【题型】解答题　【知识点】平面几何　【难度】easy
如图, 在 $\triangle ABC$ 中, 点 $E$ 为 $AC$ 中点, 点 $D$ 在边 $AB$ 上, $\angle AED = \angle B$, $AB = 9$, $AC = 6$.

(1) 求 $AD$ 的长;

(2) 设 $\overrightarrow{AB} = \vec{a}$, $\overrightarrow{BC} = \vec{b}$ 用向量 $\vec{a}$、$\vec{b}$ 表示向量 $\overrightarrow{DE}$, 即 $\overrightarrow{DE} = \underline{\quad\quad\quad\quad}$.
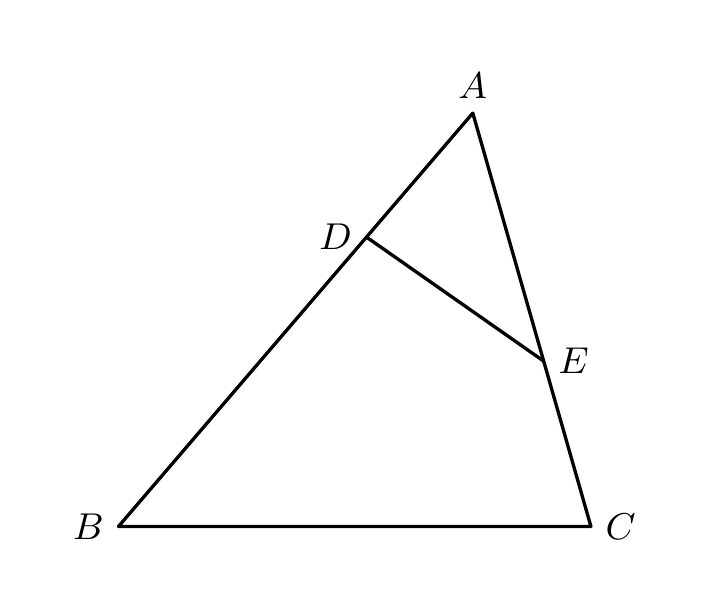
【解答】
【答案】(1) 2

(2) \(\dfrac{5}{18}\vec{a} + \dfrac{1}{2}\vec{b}\)

【分析】(1) 运用 \(\angle AED = \angle B\)，\(\angle A = \angle A\)，证明 \(\triangle AED \backsim \triangle ABC\)，再把 \(AB = 9\)，\(AE = 3\) 代入 \(\dfrac{AD}{AC} = \dfrac{AE}{AB}\)，进行计算，即可作答。

(2) 求出 \(\overrightarrow{AD} = \dfrac{2}{9}\vec{a}\)，\(\overrightarrow{AC} = \vec{a} + \vec{b}\)，再利用三角形法则求解。

本题考查相似三角形的判定与性质，平面向量，三角形法则等知识，解题的关键是掌握三角形法则，属于中考常考题型。

【详解】(1) \(\because \angle AED = \angle B\)，\(\angle A = \angle A\)，

\(\therefore \triangle AED \backsim \triangle ABC\)，

\(\therefore \dfrac{AD}{AC} = \dfrac{AE}{AB}\)，

\(\because\) 点 \(E\) 为 \(AC\) 中点，\(AB = 9\)，\(AC = 6\)，

\(\therefore AE = 3\)，

则 \(\dfrac{AD}{6} = \dfrac{3}{9}\)，

解得 \(AD = 2\)。

(2) 解：由 (1) 得 \(AD = 2\)，

\(\therefore \dfrac{AD}{AB} = \dfrac{2}{9}\)，

\(\therefore \overrightarrow{AD} = \dfrac{2}{9}\overrightarrow{AB}\)，

\(\because \overrightarrow{AB} = \vec{a}\)，\(\overrightarrow{BC} = \vec{b}\)，

$\therefore \overrightarrow{AD} = \dfrac{2}{9}\vec{a},\ \overrightarrow{AC} = \vec{a} + \vec{b},$

$\because E$ 是 $AC$ 的中点,

$\therefore AE = EC = \dfrac{1}{2}AC,$

$\therefore \overrightarrow{AE} = \dfrac{1}{2}\vec{a} + \dfrac{1}{2}\vec{b},$

则 $\overrightarrow{DE} = \overrightarrow{DA} + \overrightarrow{AE} = -\dfrac{2}{9}\vec{a} + \left(\dfrac{1}{2}\vec{a} + \dfrac{1}{2}\vec{b}\right) = \dfrac{5}{18}\vec{a} + \dfrac{1}{2}\vec{b}.$

故答案为: $\dfrac{5}{18}\vec{a} + \dfrac{1}{2}\vec{b}.$